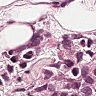
Metastatic tissue present: yes